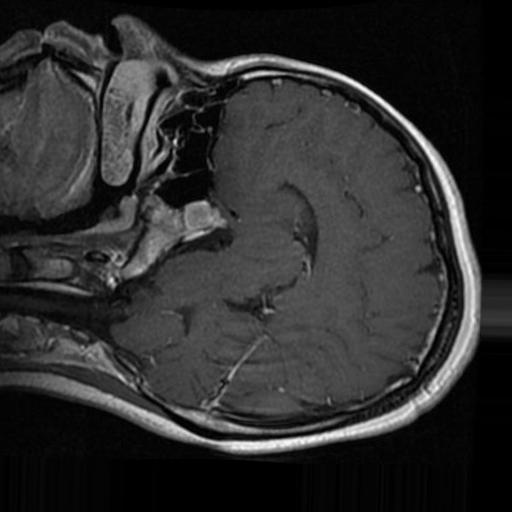
Label: brain_tumor